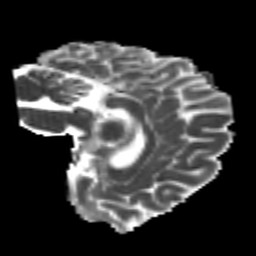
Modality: MD
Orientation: sagittal
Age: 19
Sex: female
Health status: healthy
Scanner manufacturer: philips
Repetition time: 7.384 s
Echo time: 0.08599 s